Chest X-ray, AP view. Patient: 48 years old, sex M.
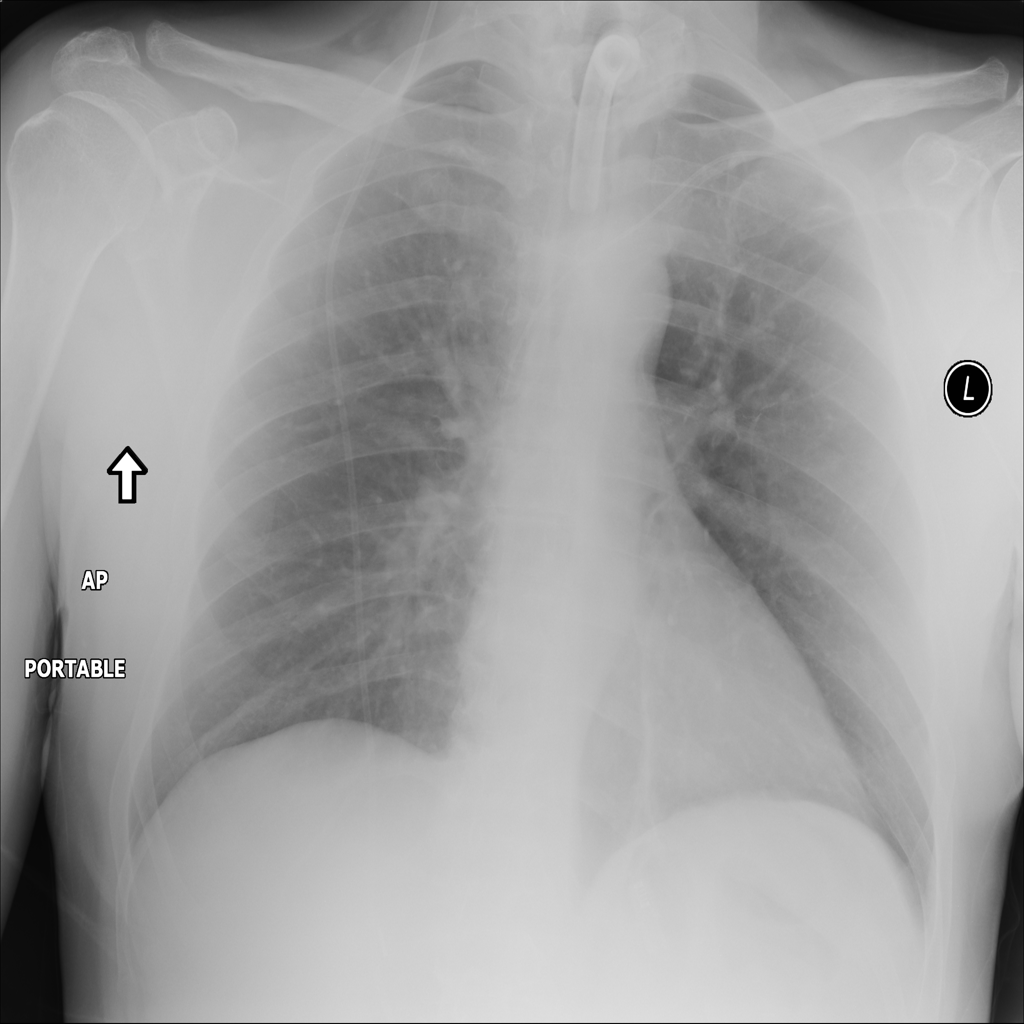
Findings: Atelectasis